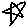
Label: star